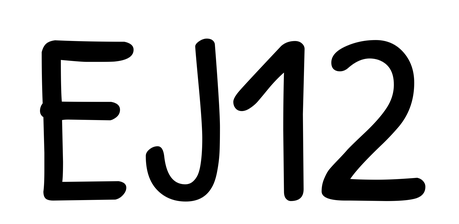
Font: PatrickHand-Regular